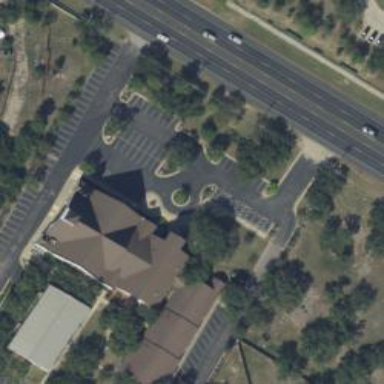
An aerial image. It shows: Building that is place of worship.